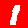
Digit: 1